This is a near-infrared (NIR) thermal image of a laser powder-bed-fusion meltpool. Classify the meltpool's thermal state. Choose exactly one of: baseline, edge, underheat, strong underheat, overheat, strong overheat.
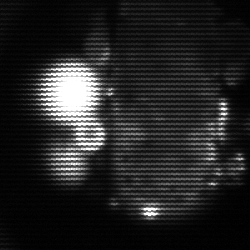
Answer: strong underheat